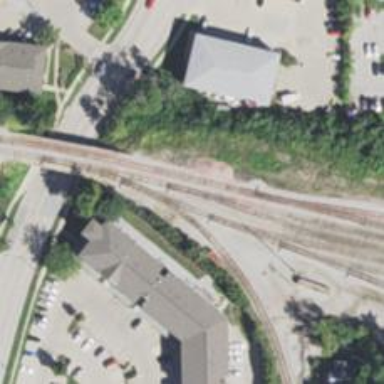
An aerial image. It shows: Railway siding with rails.